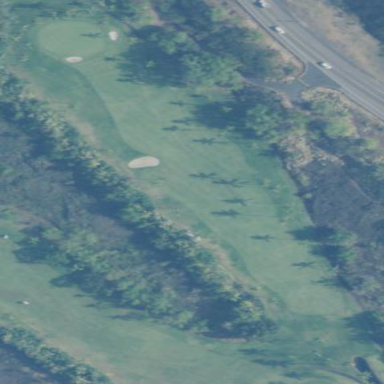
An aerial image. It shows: Rough area on grassy golf course.